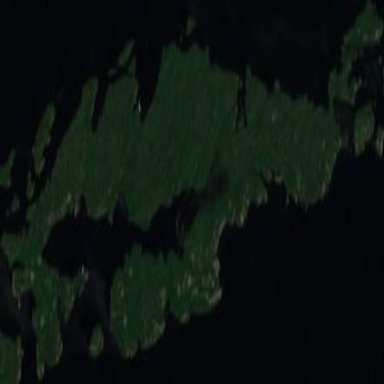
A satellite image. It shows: Island.